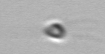
Label: flagellate